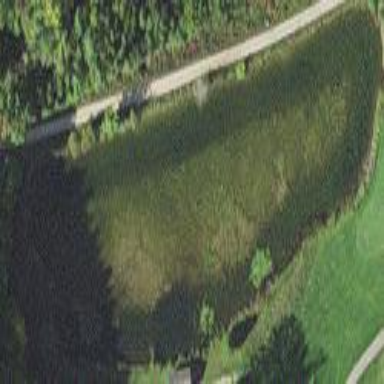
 serving as water hazard for golf course."